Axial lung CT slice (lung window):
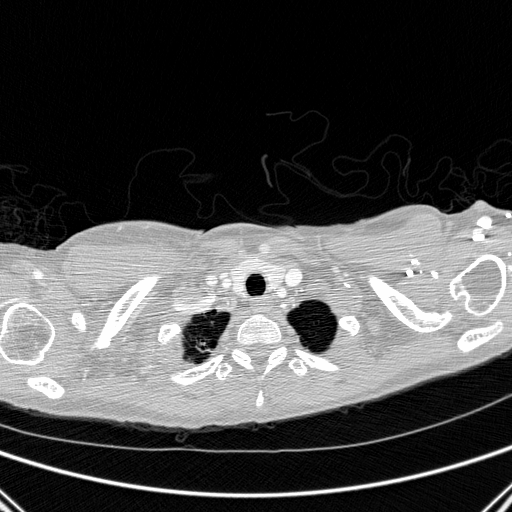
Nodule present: no